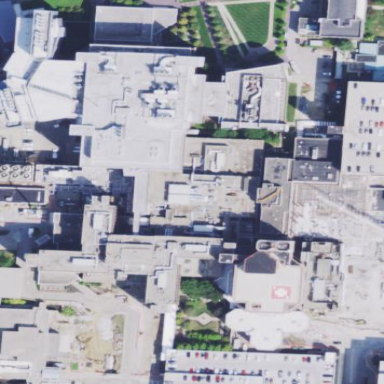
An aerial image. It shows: Hospital providing healthcare services.